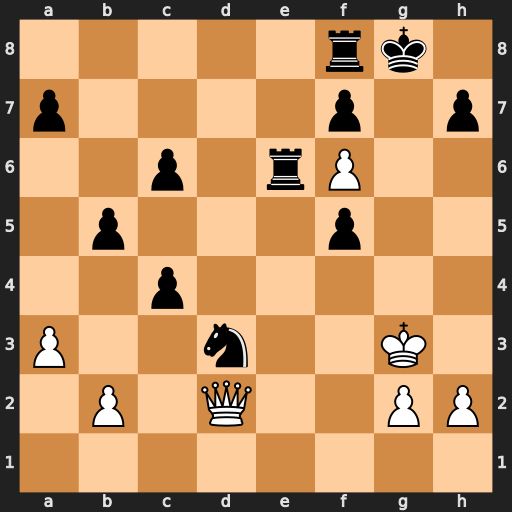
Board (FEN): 5rk1/p4p1p/2p1rP2/1p3p2/2p5/P2n2K1/1P1Q2PP/8
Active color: w
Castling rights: -
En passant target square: -
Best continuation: Qg5+ Kh8 Qg7#